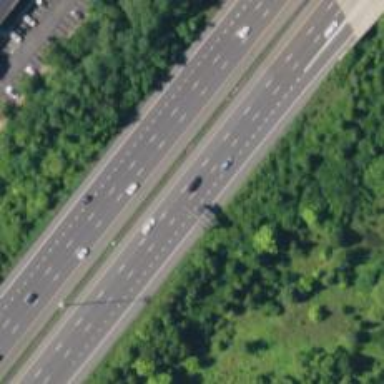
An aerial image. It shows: View of motorway.